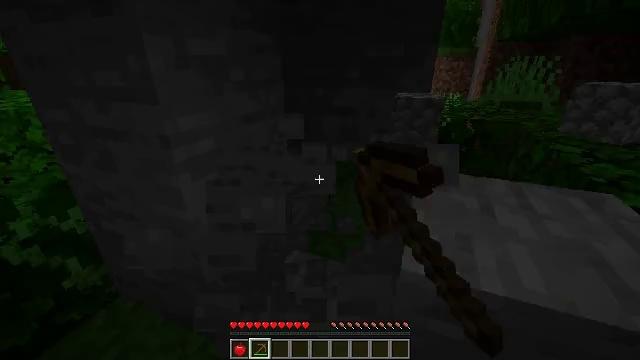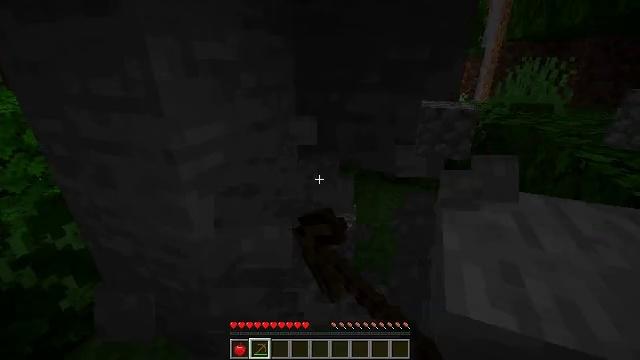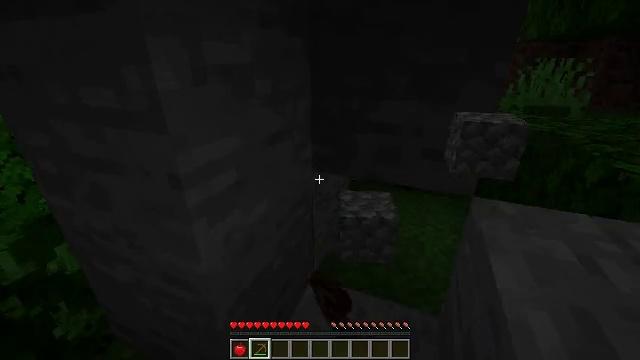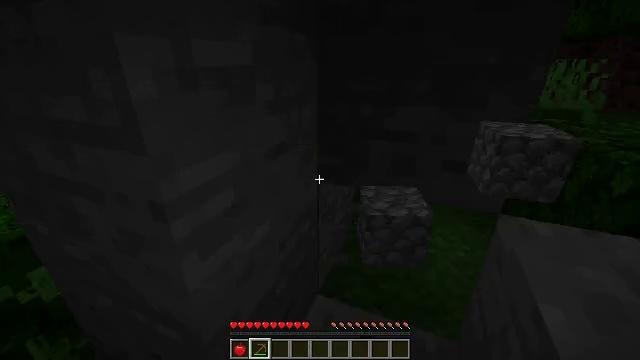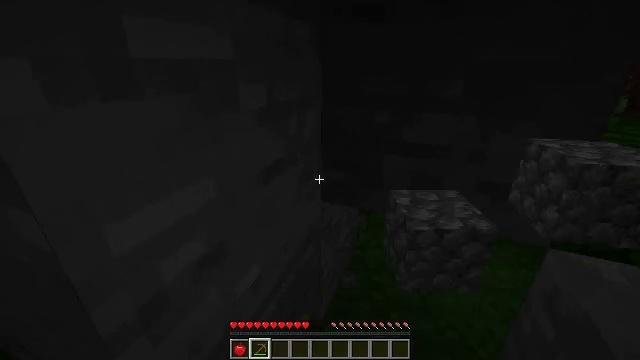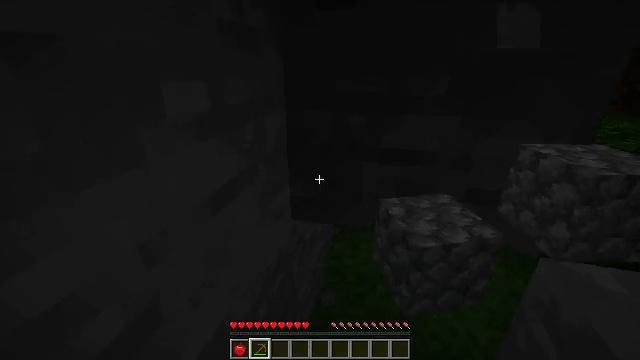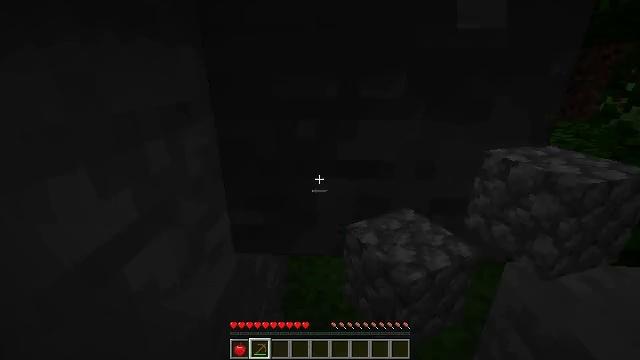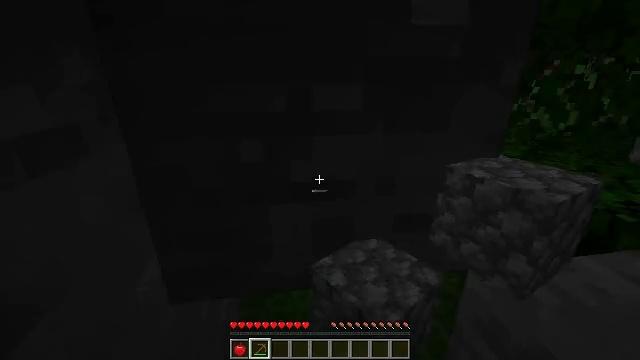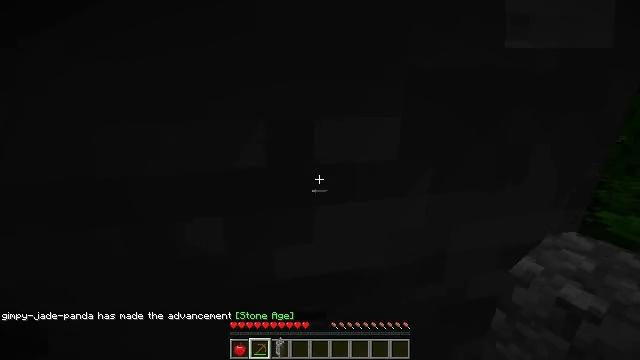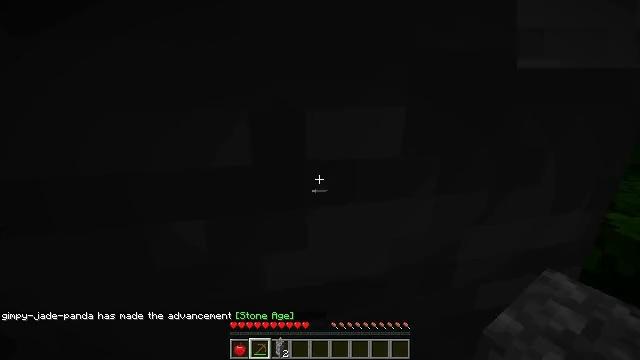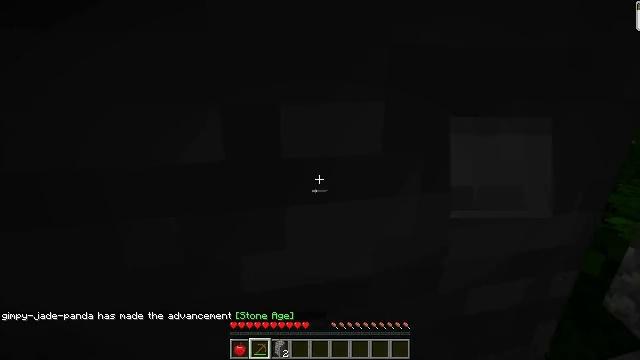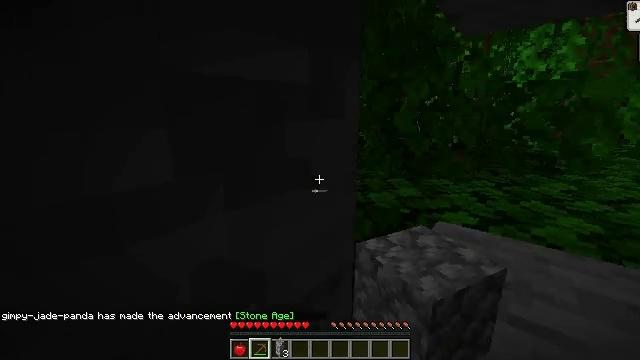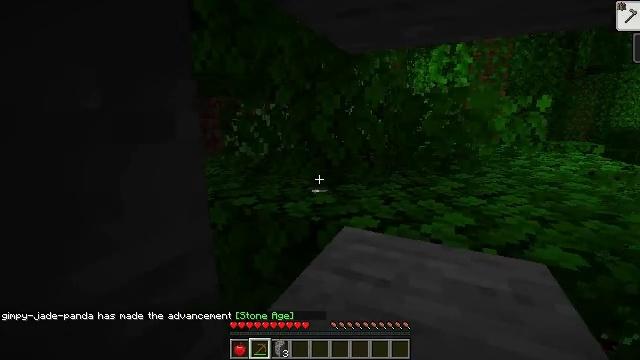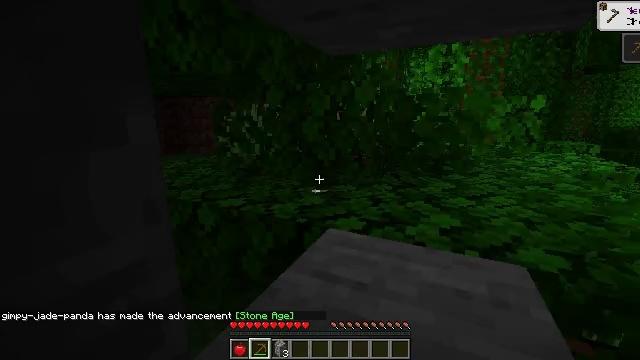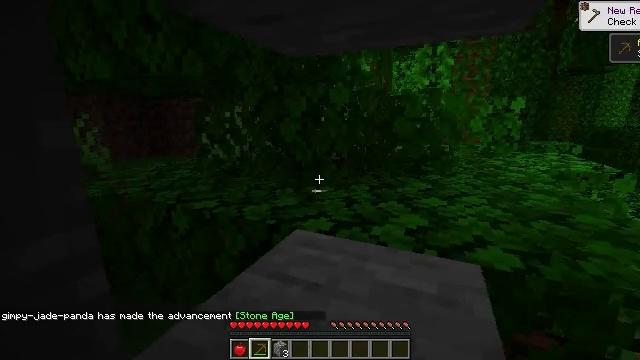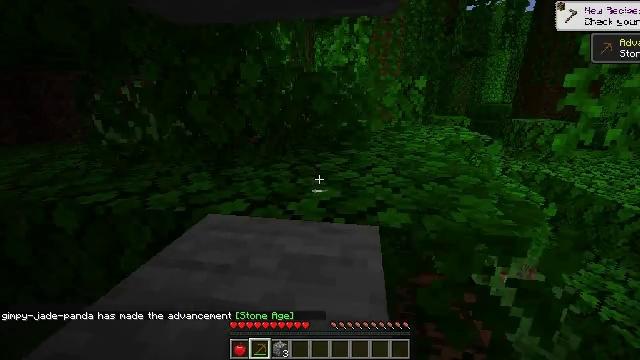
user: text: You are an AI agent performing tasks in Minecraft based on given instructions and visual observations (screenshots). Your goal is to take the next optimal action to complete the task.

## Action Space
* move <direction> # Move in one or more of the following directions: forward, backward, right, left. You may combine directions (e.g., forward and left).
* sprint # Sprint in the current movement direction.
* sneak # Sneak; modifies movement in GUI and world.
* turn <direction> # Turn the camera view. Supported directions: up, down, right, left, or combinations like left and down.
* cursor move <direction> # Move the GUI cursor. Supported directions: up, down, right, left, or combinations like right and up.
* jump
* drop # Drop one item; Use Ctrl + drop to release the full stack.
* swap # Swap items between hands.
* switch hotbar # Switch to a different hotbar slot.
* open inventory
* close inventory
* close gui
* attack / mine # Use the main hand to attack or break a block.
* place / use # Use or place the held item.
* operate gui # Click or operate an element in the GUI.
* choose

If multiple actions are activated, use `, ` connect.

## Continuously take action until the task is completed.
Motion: motion action
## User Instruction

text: Collect fern using your hands.
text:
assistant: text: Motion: move forward and move left, attack / mine
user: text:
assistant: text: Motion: move forward, attack / mine
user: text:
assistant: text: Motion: move forward, attack / mine
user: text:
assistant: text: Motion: move forward, attack / mine
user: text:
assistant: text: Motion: move forward, turn right, attack / mine
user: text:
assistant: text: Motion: move forward, turn right and up
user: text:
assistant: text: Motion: move forward, turn right
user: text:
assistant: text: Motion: move forward, turn right and up
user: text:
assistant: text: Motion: move forward
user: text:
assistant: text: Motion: no_op
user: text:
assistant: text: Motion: move right, turn right and up
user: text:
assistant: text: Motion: move right, turn right and up
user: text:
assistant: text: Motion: move right
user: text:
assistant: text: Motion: move right, turn right
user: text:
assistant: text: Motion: move right, turn right and down
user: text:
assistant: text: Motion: move right, turn right and down
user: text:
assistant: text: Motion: move right, turn right and down
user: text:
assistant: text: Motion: move right, turn left and up
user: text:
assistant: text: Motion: move right
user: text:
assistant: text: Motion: turn right and up
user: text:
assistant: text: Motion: move forward and move right
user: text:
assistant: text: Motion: move forward and move right
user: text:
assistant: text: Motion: move forward and move right, turn left and down
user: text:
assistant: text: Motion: move forward and move right, turn left and down
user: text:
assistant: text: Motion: move forward and move right
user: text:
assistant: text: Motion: move forward and move right
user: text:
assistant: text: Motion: move forward and move right
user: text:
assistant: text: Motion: move forward and move right
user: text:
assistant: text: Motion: move forward and move right, turn left
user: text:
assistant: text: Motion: move right, turn left and up